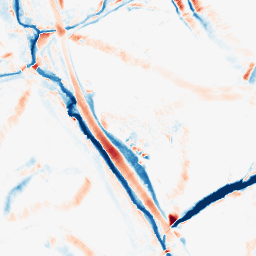
Category: morphological
Decomposition family: morphological_diamond
Decomposition parameters: operation: average
radius: 10
Upsampling method: lanczos
Upsampling parameters: scale: 2
Upsampling scale: 2